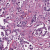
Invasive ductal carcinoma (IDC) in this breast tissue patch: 1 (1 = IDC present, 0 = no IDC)